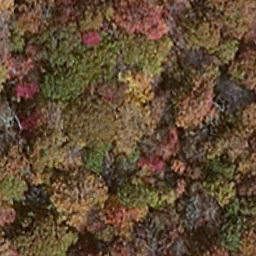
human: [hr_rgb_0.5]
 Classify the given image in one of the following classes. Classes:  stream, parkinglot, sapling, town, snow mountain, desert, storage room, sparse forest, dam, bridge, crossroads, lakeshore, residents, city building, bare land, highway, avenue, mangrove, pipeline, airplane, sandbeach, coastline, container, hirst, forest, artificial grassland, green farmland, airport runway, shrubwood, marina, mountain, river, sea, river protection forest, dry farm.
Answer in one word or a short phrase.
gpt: mangrove